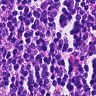
Metastatic tissue present: no